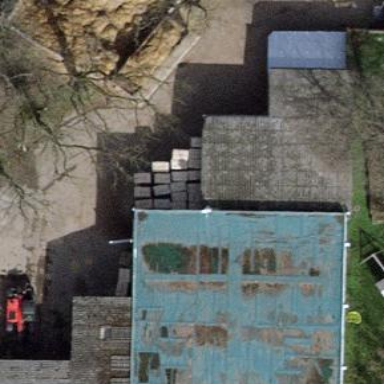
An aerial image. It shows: View of roof of building.